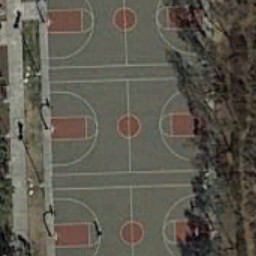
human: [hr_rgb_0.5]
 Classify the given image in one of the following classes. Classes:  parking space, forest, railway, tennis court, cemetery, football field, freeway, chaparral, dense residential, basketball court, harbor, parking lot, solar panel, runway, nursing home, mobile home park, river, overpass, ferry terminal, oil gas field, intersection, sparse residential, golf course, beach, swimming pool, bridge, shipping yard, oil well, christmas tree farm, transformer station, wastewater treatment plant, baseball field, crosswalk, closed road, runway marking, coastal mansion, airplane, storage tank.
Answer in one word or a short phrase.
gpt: basketball court